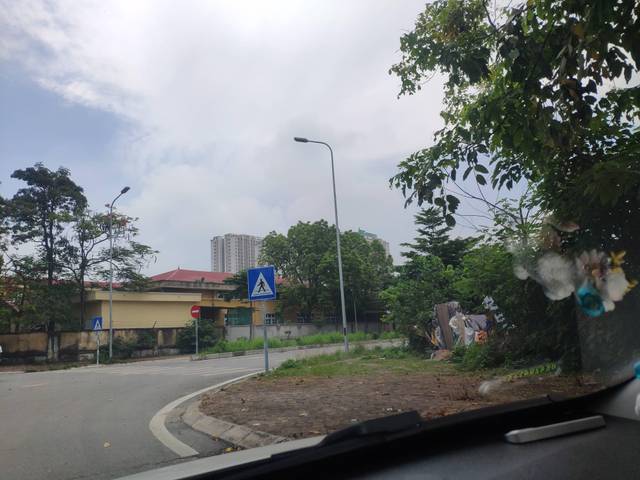
Region: Vietnam
Coordinates: 20.938, 105.848